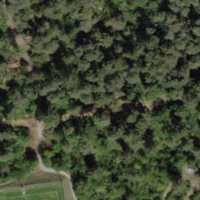
EUNIS habitat code: 43
Species observed at this site:
Cornus sanguinea